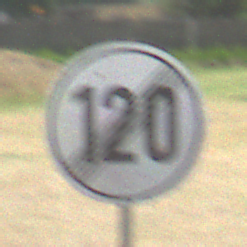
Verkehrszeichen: EndeGeschwindigkeit120
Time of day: Midday
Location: Outdoor (Nature)
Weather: Clear
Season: NotSpecified
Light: Natural